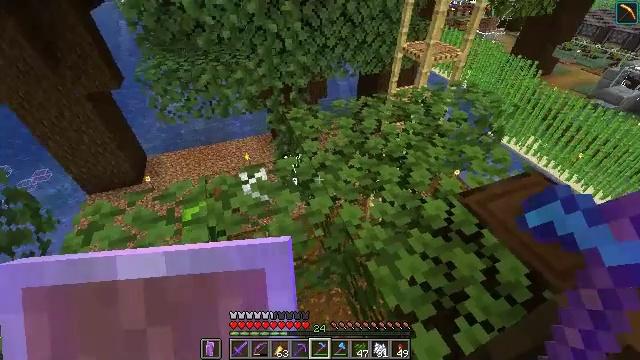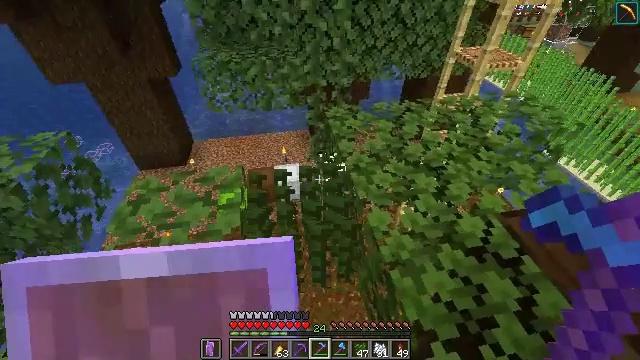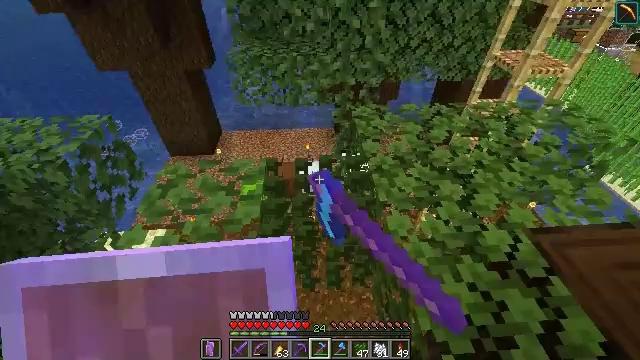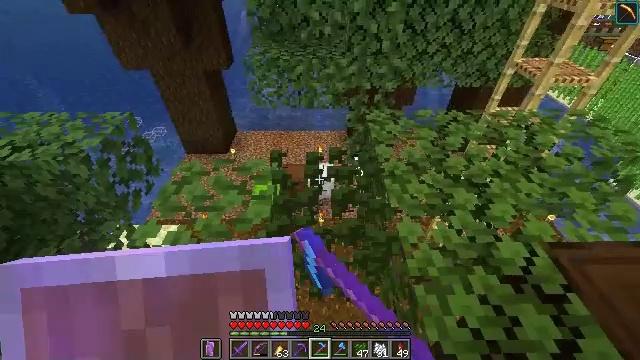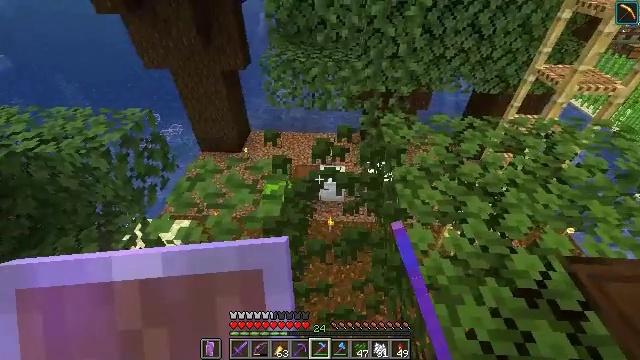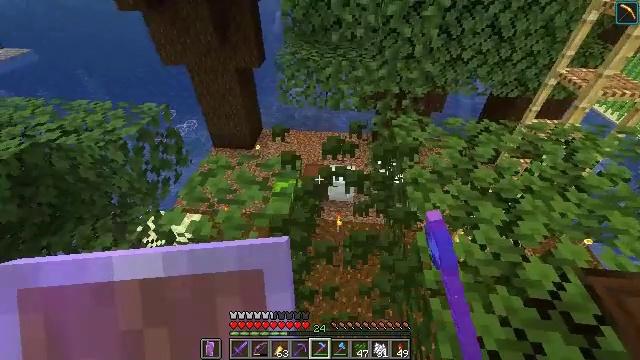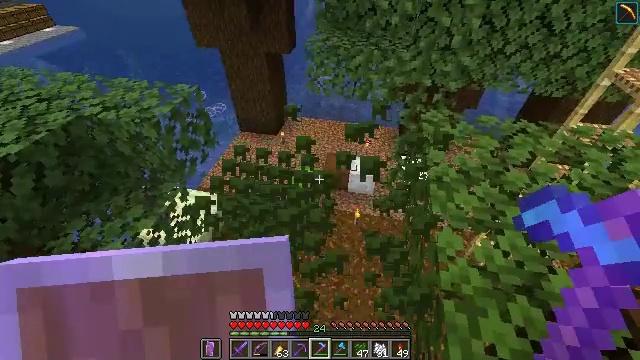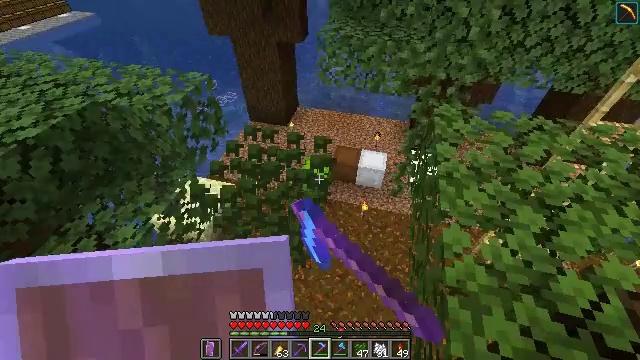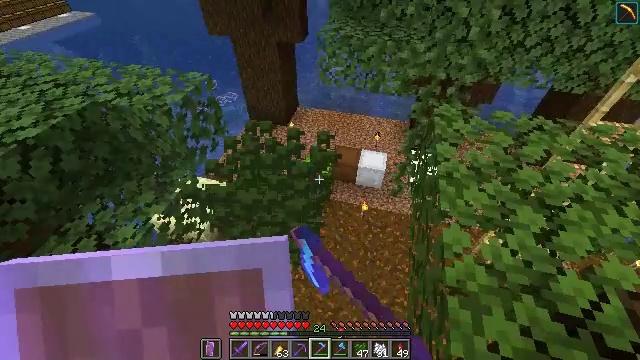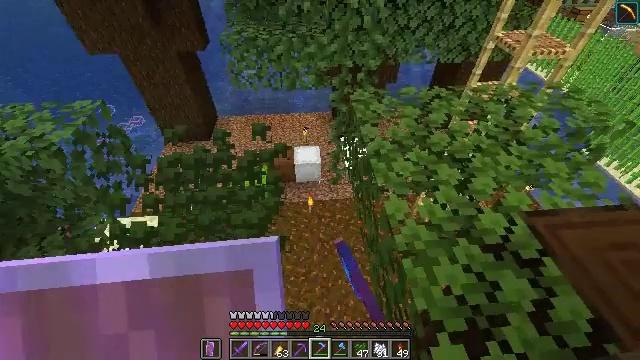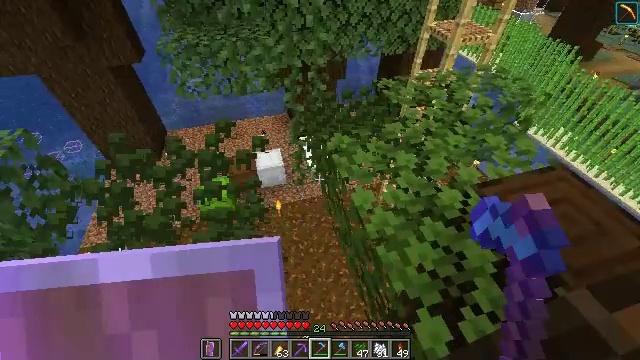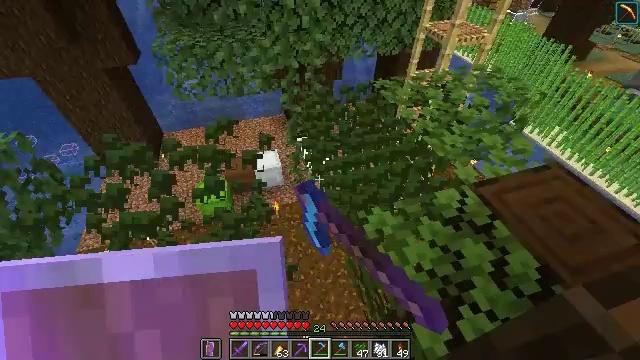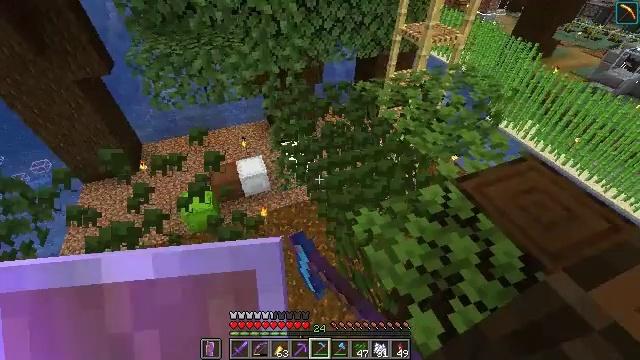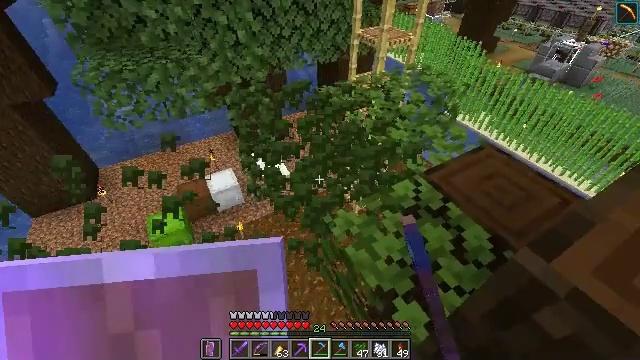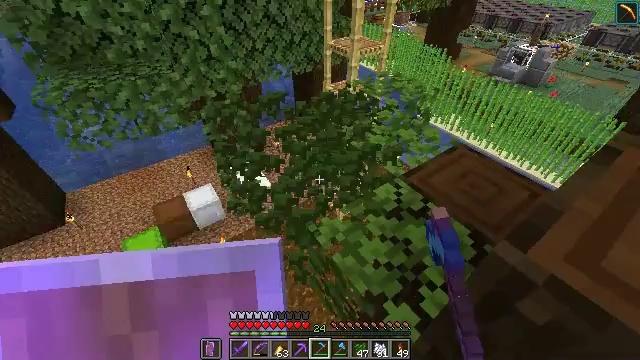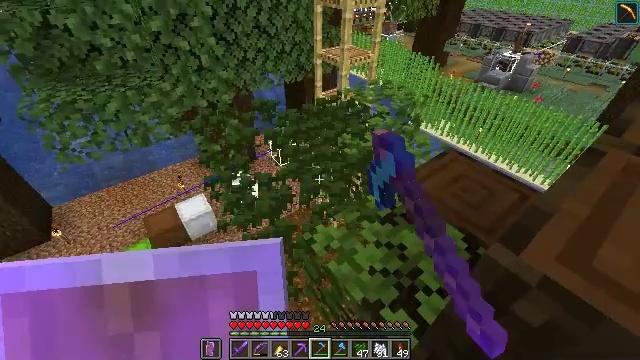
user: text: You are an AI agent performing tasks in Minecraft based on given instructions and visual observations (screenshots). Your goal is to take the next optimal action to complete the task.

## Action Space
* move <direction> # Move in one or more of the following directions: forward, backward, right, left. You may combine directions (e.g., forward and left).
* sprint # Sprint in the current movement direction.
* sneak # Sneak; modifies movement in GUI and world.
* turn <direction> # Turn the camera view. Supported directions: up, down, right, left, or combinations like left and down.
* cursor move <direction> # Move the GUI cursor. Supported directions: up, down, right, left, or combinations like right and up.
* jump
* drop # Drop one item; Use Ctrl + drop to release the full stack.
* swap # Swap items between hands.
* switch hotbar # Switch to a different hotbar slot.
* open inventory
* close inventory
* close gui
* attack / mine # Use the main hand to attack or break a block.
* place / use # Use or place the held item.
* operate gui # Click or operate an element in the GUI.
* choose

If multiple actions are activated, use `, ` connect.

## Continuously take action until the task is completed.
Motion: motion action
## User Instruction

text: Break the dark oak leaves for resources.
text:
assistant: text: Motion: turn left, attack / mine
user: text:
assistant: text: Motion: turn left, attack / mine
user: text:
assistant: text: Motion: turn left, attack / mine
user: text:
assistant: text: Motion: turn left, attack / mine
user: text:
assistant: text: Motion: turn left, attack / mine
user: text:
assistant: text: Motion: turn left and down, attack / mine
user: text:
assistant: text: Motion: turn left and down, attack / mine
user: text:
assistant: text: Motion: attack / mine
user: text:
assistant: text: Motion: turn right, attack / mine
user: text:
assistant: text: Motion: turn right, attack / mine
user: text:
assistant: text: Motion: attack / mine
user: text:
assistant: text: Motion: turn right, attack / mine
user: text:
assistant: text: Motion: turn right and up, attack / mine
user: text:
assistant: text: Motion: turn right and up, attack / mine
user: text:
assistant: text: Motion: turn right and up, attack / mine
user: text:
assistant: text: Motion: attack / mine
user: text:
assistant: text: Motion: attack / mine
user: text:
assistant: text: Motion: turn up, attack / mine
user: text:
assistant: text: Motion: turn right and up, attack / mine
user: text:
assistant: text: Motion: turn right and up, attack / mine
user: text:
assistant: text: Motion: attack / mine
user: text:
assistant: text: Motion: attack / mine
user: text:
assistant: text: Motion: attack / mine
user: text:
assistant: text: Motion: attack / mine
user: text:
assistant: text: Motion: attack / mine
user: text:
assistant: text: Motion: attack / mine
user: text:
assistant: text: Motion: attack / mine
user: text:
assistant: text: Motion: attack / mine
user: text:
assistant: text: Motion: attack / mine
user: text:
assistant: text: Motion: no_op